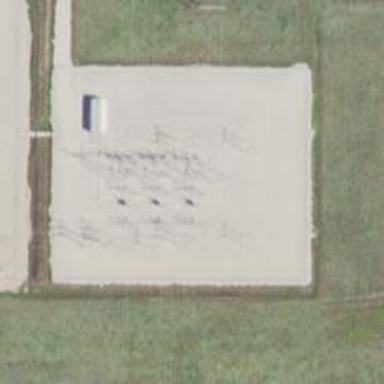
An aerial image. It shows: Switch used for power control.